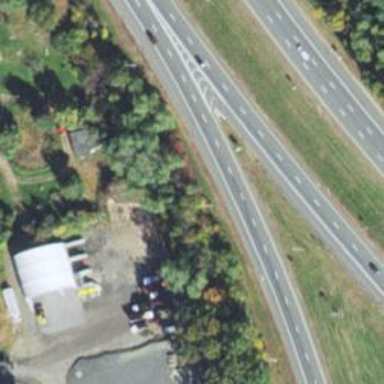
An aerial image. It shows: Asphalt motorway link.